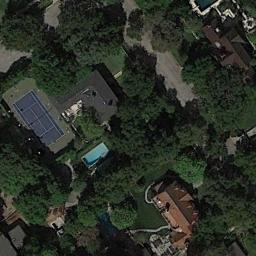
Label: tennis_court